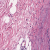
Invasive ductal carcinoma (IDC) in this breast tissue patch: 0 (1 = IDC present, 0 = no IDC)